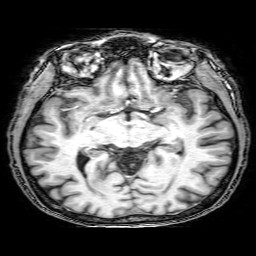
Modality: T1w
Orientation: coronal
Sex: male
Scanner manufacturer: philips
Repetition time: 0.008205 s
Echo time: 0.00378 s